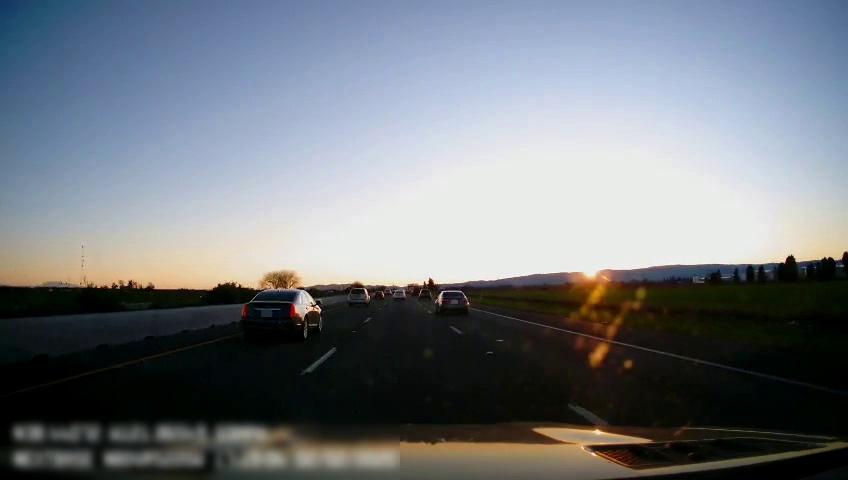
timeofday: Dusk/Dawn/Twilight
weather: Sunny
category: Drivable Space
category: Vehicles | SUV
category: Vehicles | Car
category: Vehicles | Car
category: Vehicles | SUV
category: Vehicles | Car
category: Vehicles | Car
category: Lanes | Current Lane
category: Lanes | Alternate Lane
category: Lanes | Alternate Lane
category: Lanes | Alternate Lane